Interaction volume radius: 10 \u00c5
Interaction volume height: 10 \u00c5
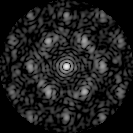
Disorder parameter: 0.5587